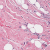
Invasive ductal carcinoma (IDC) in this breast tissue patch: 0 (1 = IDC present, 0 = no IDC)